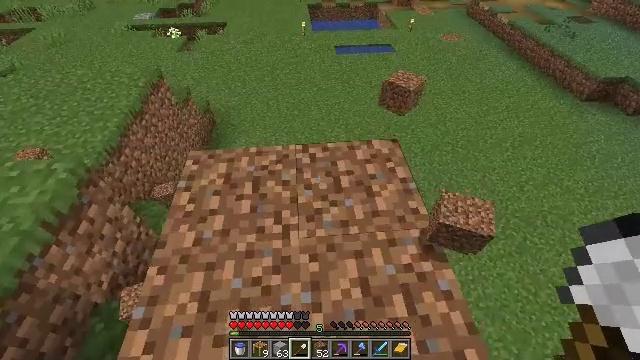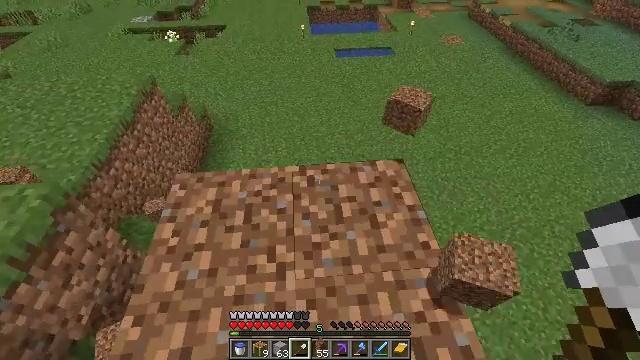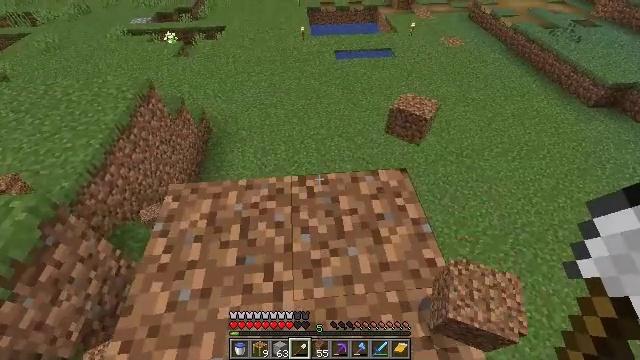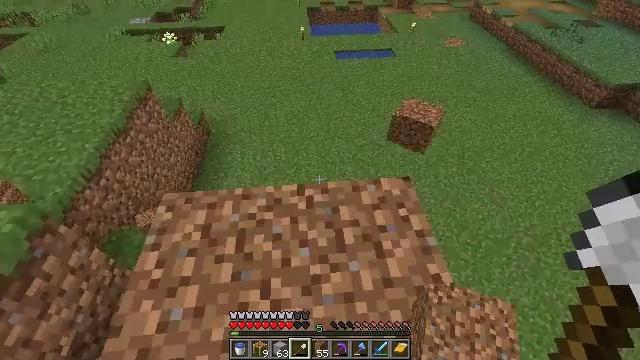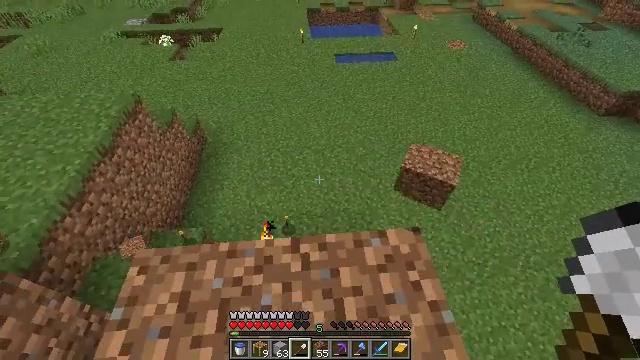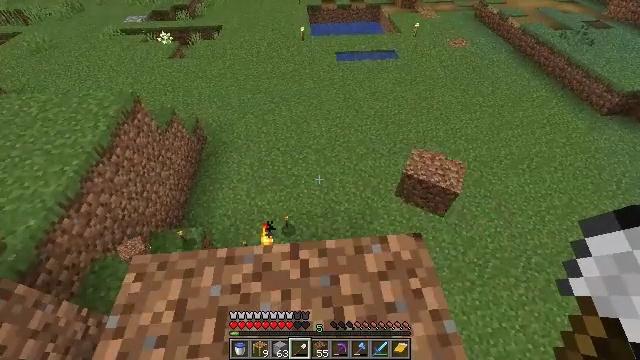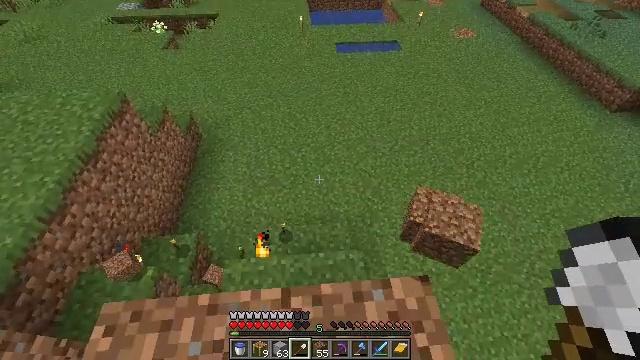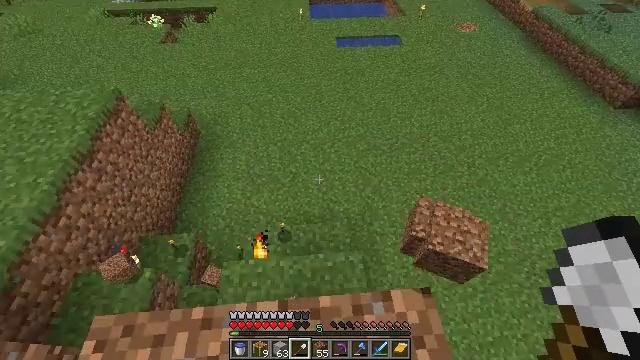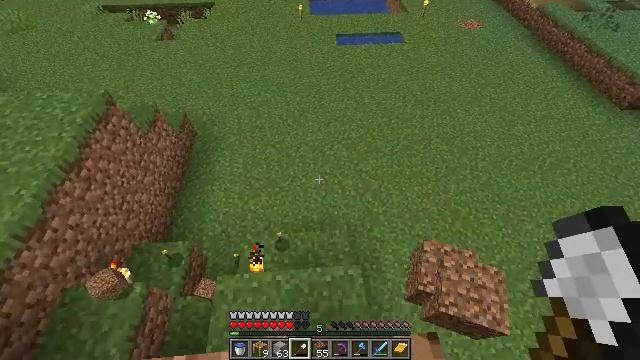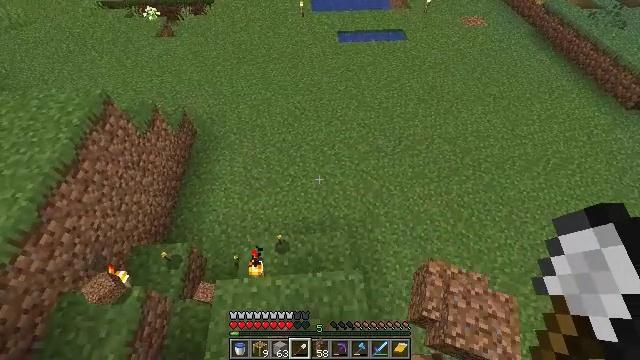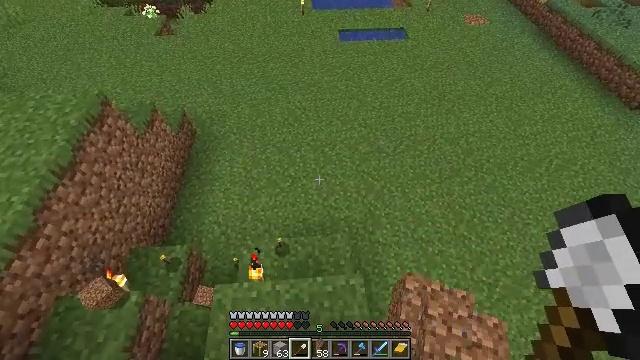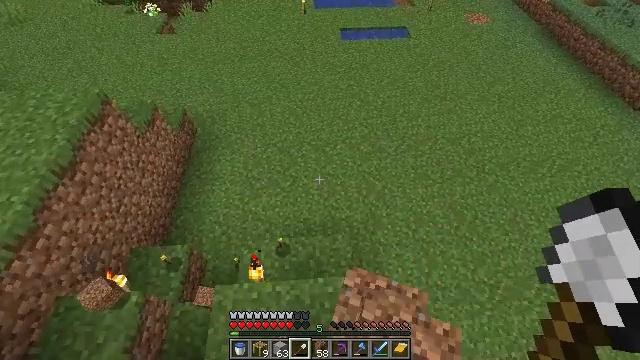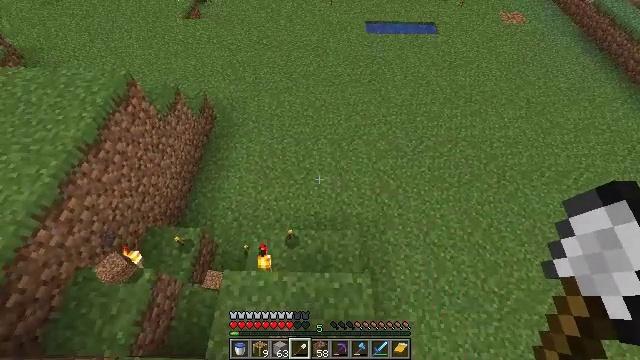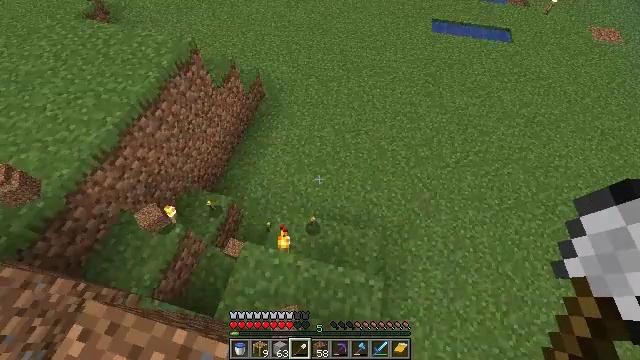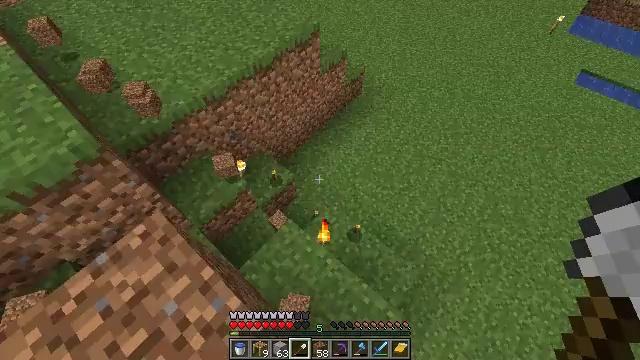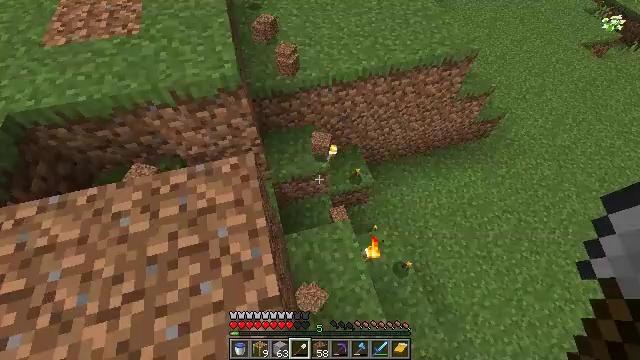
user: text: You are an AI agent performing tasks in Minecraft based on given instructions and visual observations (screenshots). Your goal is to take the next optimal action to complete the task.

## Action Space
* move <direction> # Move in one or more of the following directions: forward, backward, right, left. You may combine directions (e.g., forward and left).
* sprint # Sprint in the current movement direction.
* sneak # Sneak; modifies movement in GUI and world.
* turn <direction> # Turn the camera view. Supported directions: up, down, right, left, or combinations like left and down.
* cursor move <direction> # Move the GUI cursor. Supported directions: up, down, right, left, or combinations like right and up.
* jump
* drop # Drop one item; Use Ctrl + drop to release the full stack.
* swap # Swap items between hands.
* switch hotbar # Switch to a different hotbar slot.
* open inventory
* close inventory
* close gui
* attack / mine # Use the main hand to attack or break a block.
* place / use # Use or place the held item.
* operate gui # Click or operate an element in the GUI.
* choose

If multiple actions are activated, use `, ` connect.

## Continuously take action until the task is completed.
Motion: motion action
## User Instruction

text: Left click to collect the wall torch.
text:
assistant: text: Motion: move forward
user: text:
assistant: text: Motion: move forward
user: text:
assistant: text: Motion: move forward
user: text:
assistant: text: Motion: move forward
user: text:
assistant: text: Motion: move forward
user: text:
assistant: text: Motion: move forward, turn down
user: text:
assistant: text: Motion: move forward, turn down
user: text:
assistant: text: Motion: move forward, turn down
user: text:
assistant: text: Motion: no_op
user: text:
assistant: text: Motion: no_op
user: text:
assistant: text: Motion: no_op
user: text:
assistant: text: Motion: turn left and down
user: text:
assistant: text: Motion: turn left and down
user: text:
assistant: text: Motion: turn left
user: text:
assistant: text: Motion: turn left
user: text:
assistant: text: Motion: turn left and up
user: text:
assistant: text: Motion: move forward and move left, turn left
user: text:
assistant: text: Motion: move forward and move left
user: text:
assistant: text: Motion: move forward and move left
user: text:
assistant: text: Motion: move forward and move left, turn right
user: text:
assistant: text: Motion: move forward and move left, turn right and down
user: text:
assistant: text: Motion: move forward and move left, turn right and down
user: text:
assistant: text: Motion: move forward and move left, turn right and down
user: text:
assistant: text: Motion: move forward and move left, turn right and down
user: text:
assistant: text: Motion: move forward and move left, turn right and down
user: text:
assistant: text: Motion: move forward and move left, turn right and down
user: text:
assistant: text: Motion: move forward, turn right and down
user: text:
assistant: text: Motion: move forward, turn right and down
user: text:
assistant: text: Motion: move forward, turn right and down
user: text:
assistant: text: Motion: move forward, turn right